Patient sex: F
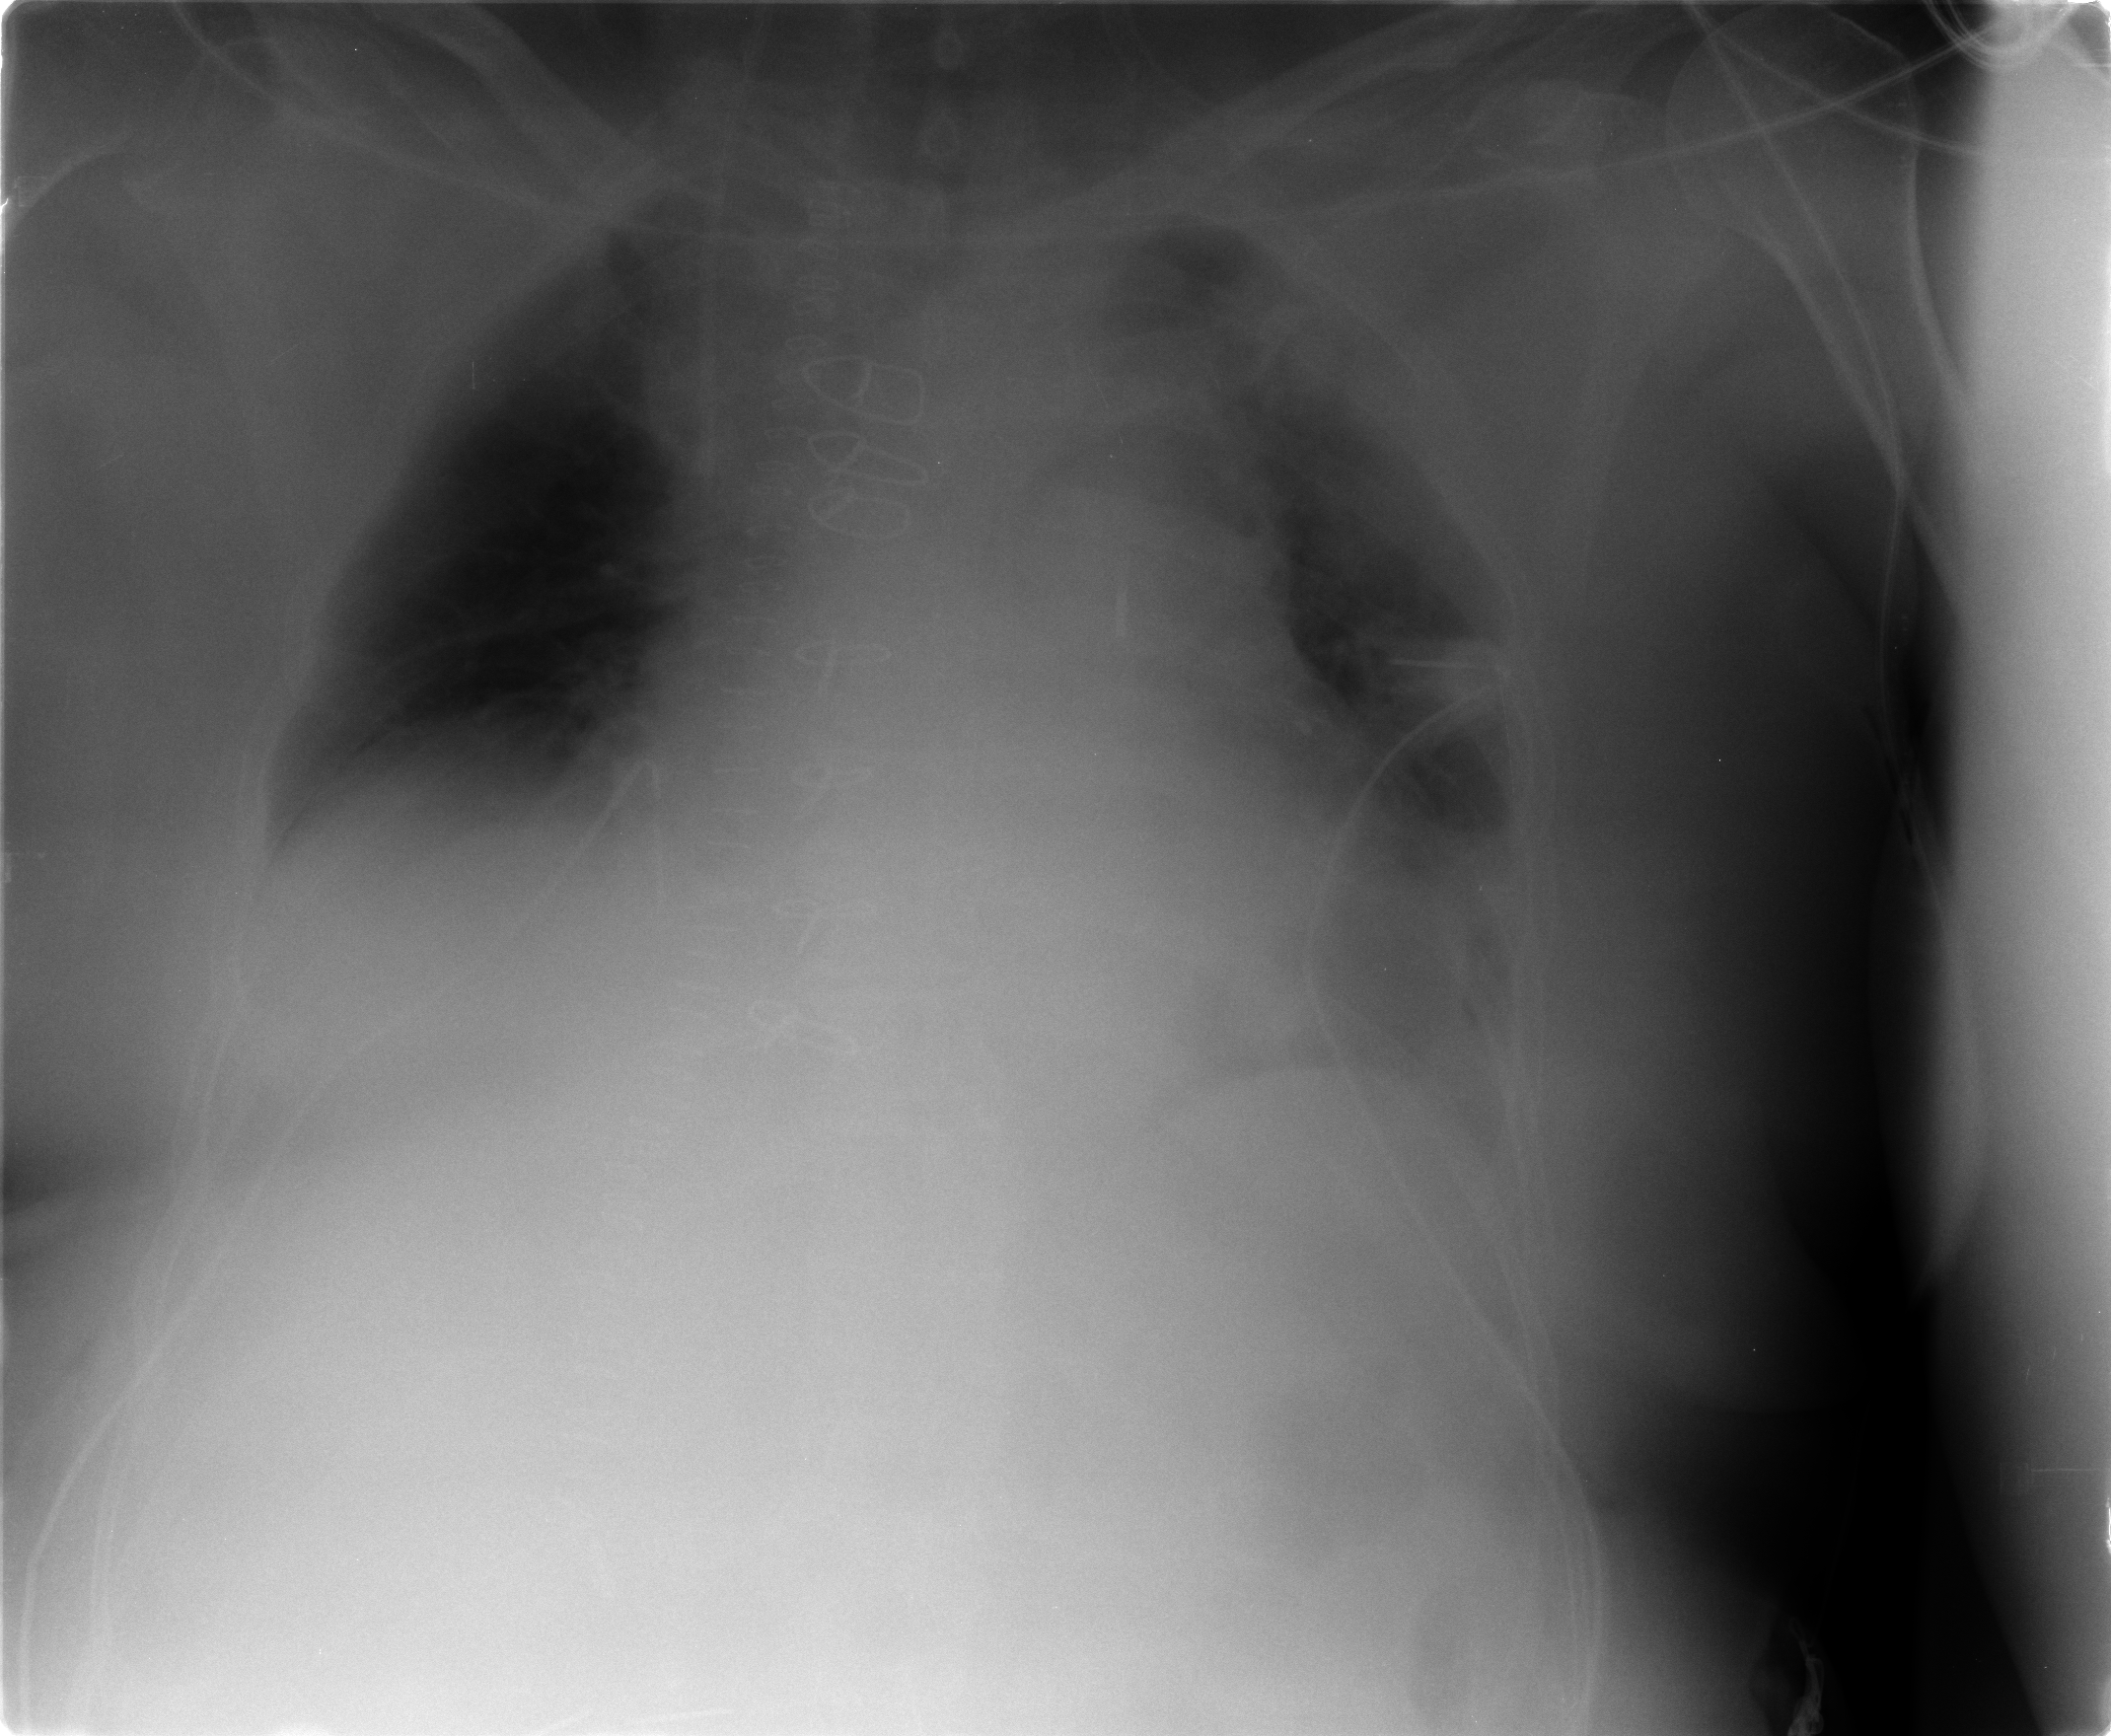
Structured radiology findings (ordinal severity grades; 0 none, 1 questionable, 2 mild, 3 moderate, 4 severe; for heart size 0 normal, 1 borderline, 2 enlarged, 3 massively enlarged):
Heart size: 2
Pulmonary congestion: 2
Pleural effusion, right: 0
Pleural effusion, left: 0
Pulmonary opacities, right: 0
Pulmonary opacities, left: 0
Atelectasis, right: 3
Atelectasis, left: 3